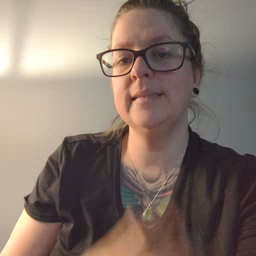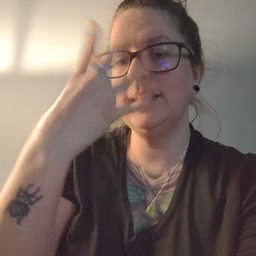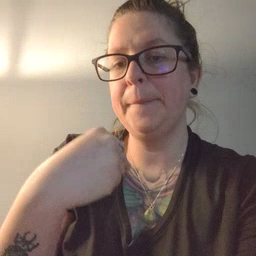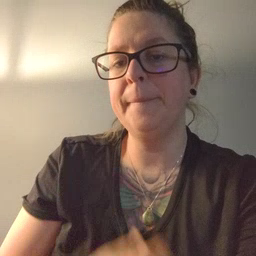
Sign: sleep